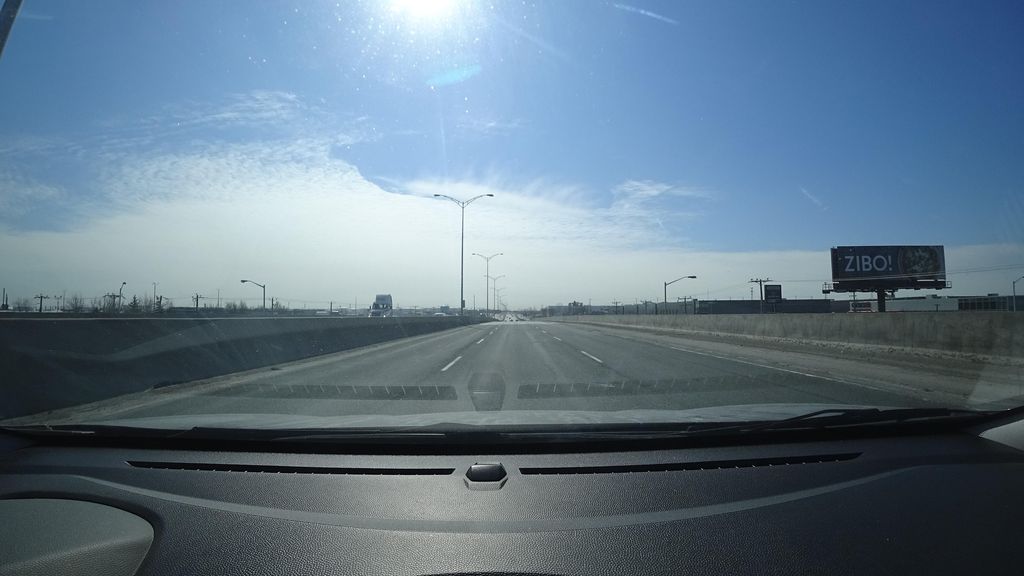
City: montreal